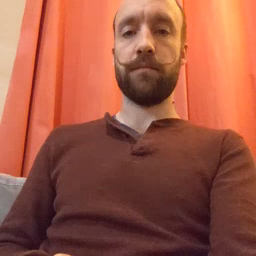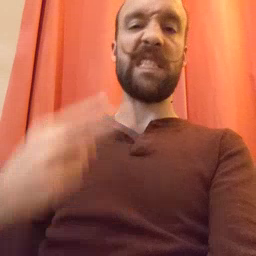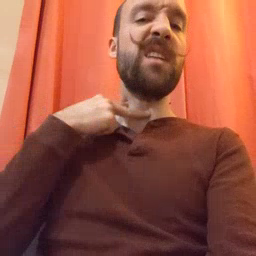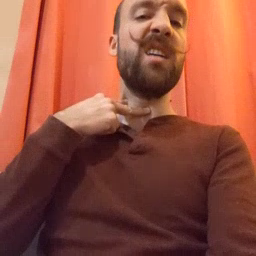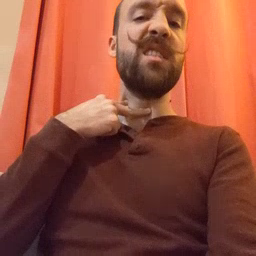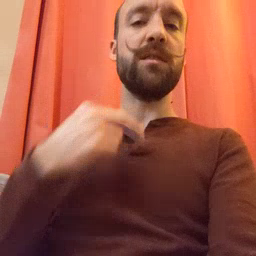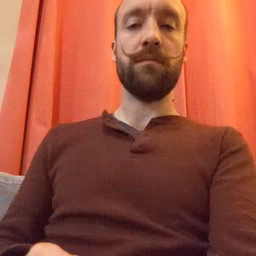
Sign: stuck